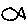
Label: fish